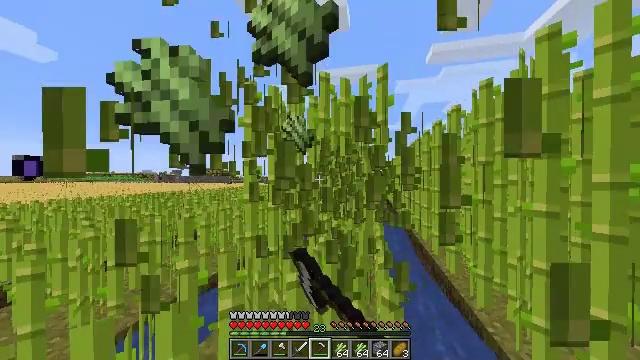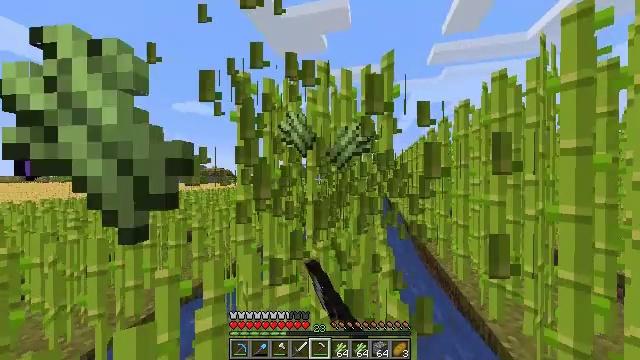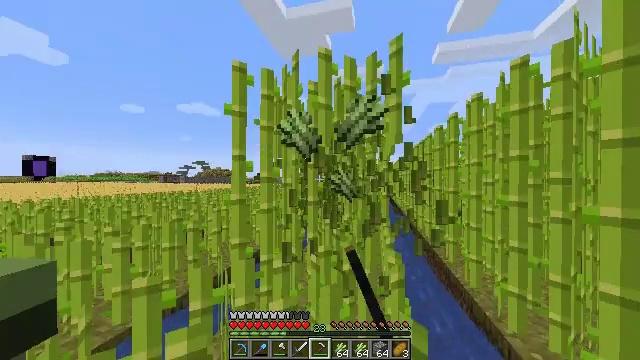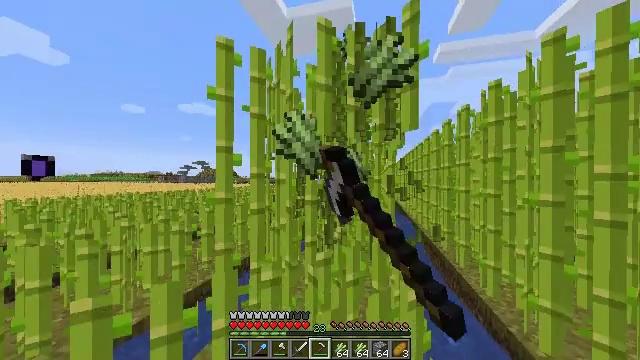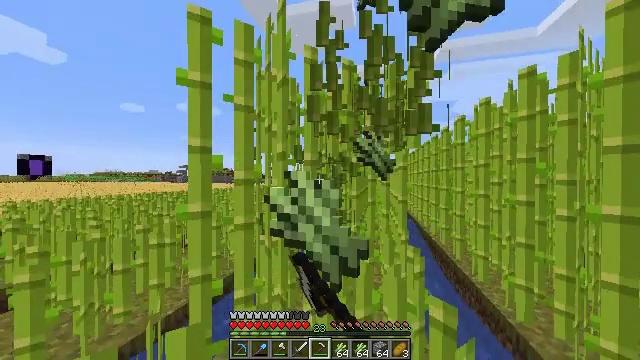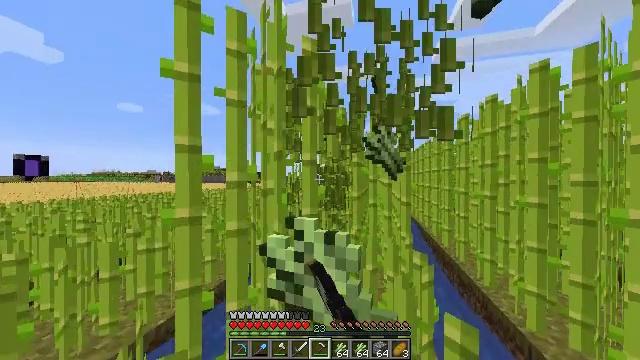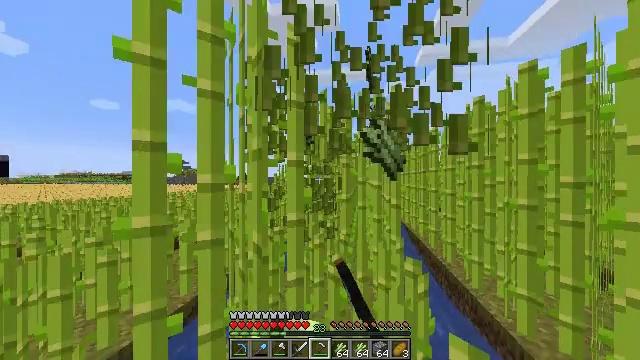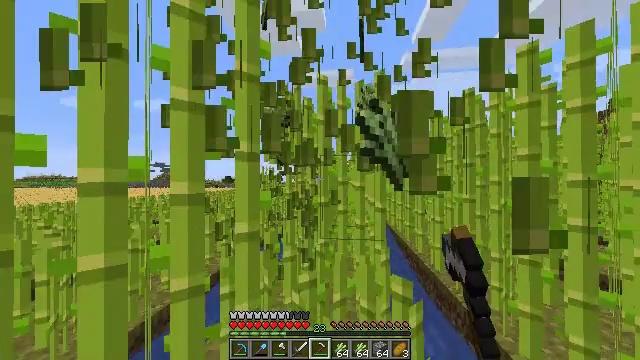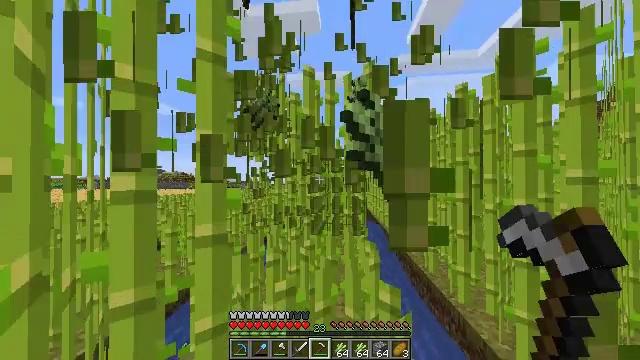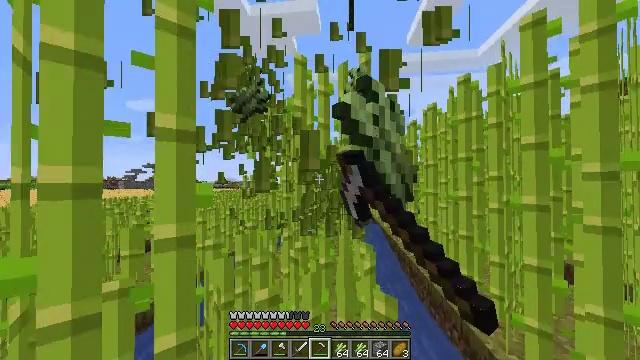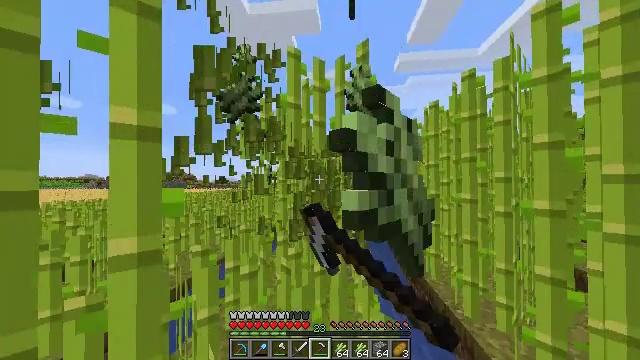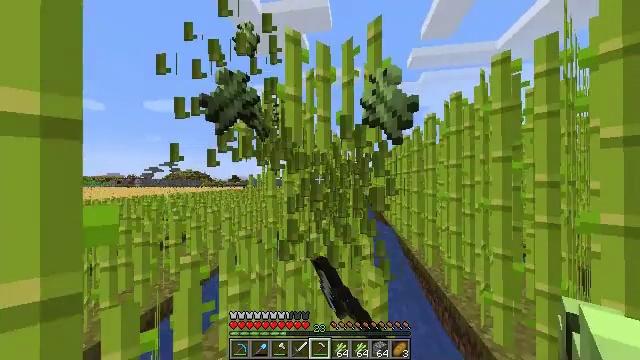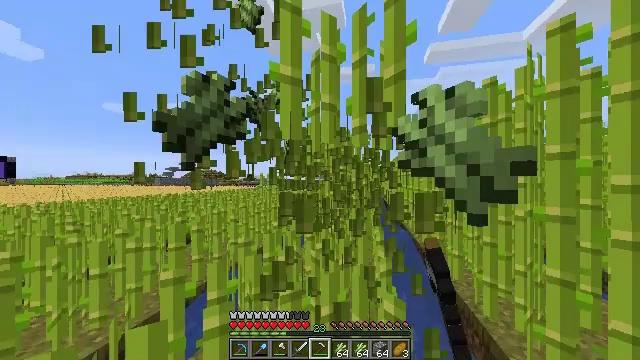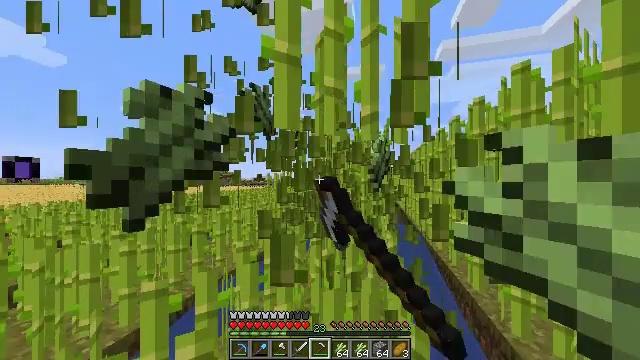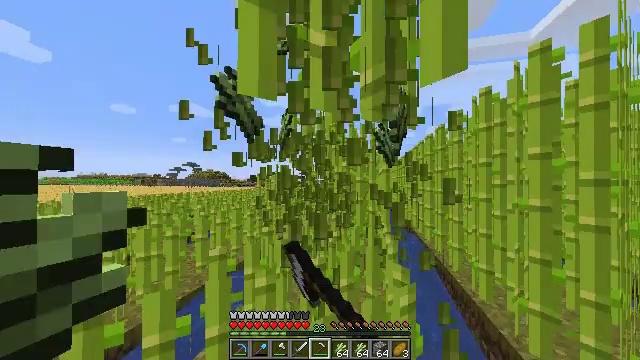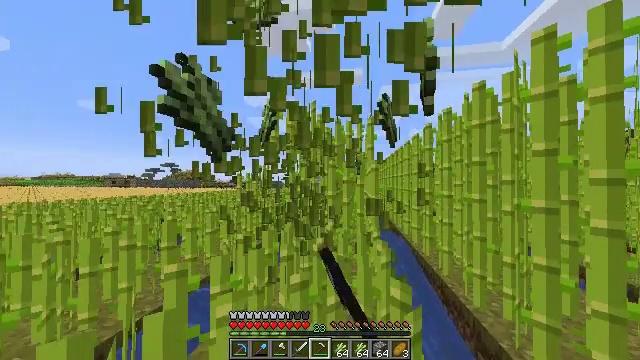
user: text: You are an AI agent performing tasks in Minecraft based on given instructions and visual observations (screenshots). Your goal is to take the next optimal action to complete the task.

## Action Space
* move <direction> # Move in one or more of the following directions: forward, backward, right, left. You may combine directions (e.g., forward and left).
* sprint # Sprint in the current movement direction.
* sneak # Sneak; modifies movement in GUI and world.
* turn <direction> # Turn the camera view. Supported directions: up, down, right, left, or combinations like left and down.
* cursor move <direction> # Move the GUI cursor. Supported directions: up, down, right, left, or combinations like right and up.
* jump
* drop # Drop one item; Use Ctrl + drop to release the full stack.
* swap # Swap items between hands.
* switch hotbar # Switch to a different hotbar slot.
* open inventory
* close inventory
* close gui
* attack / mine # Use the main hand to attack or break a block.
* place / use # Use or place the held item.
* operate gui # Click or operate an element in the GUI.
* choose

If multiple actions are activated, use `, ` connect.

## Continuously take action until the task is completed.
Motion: motion action
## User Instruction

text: Collect sugar cane near water sources.
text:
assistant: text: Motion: move forward, sprint, attack / mine
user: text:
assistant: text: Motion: move forward, sprint, attack / mine
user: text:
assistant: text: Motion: move forward, sprint, attack / mine
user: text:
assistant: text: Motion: move forward, sprint, attack / mine
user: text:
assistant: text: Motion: move forward, sprint, attack / mine
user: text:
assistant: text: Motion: move forward and move right, sprint, turn right, attack / mine
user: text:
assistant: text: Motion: move forward and move right, sprint, turn right, attack / mine
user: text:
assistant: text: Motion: move forward and move right, sprint, turn right, attack / mine
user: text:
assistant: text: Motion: move forward, sprint, attack / mine
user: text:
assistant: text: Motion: move forward, sprint, attack / mine
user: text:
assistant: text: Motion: move forward, sprint, turn left, attack / mine
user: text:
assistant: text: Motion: move forward, sprint, turn left, attack / mine
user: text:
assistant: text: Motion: move forward, sprint, turn left, attack / mine
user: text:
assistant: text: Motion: move forward, sprint, turn right, attack / mine
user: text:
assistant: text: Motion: move forward, sprint, turn right, attack / mine
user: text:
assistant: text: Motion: move forward, sprint, turn right, attack / mine
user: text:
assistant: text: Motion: move forward and move right, sprint, attack / mine
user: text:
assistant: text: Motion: move forward and move right, sprint, attack / mine
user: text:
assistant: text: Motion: move forward and move right, sprint, attack / mine
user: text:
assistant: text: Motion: move forward, sprint, turn left, attack / mine
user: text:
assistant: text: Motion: move forward, sprint, turn left, attack / mine
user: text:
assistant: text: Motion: move forward, sprint, turn left, attack / mine
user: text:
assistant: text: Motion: move forward, sprint, turn left, attack / mine
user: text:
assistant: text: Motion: move forward, sprint, turn left, attack / mine
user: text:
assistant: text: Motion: move forward, sprint, attack / mine
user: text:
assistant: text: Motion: move forward, sprint, attack / mine
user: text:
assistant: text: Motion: move forward, sprint, attack / mine
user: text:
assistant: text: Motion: move forward, sprint, attack / mine
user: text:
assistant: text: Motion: move forward, sprint, attack / mine
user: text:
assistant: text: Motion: move forward, sprint, turn right, attack / mine